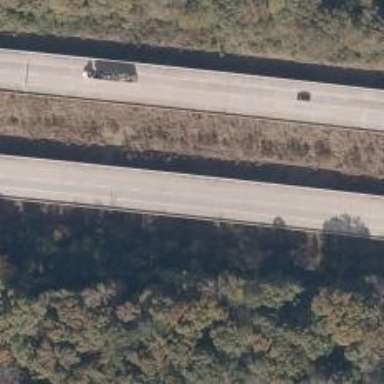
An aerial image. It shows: Bridge over motorway.